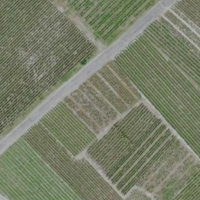
EUNIS habitat code: 40
Species observed at this site:
Prunus spinosa